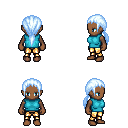
a pixel art fantasy rpg character, female body template, human, dark skin, teal sleeveless shirt, gold greaves, white cyan ponytail hairstyle, four views (front, back, left, right), 2x2 character sprite sheet, small pixel art, hard edges, no anti-aliasing